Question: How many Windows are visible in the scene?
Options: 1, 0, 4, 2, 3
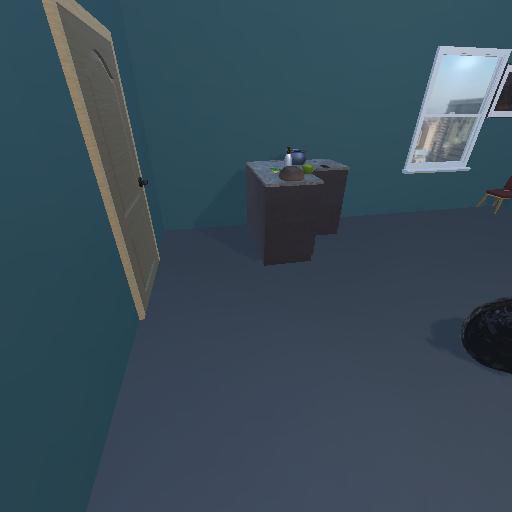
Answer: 1